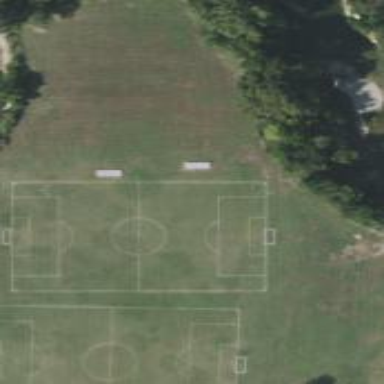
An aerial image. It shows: Soccer pitch for outdoor sports and leisure activities.